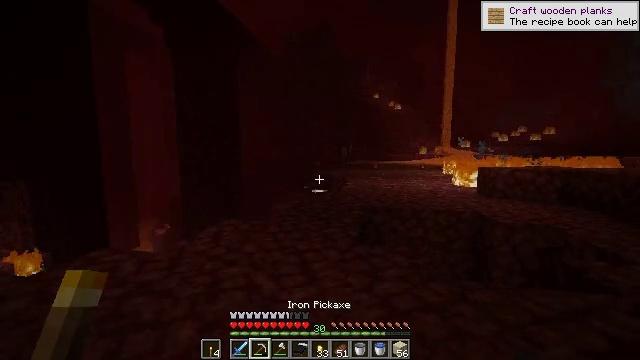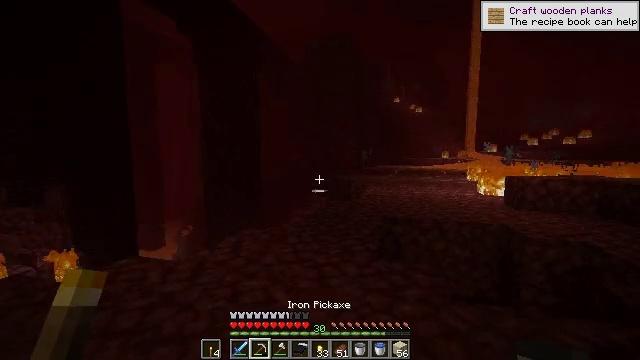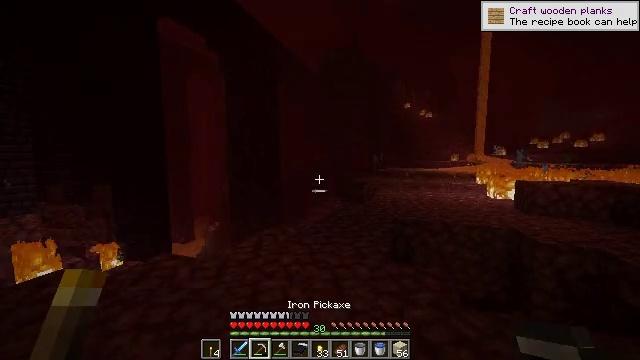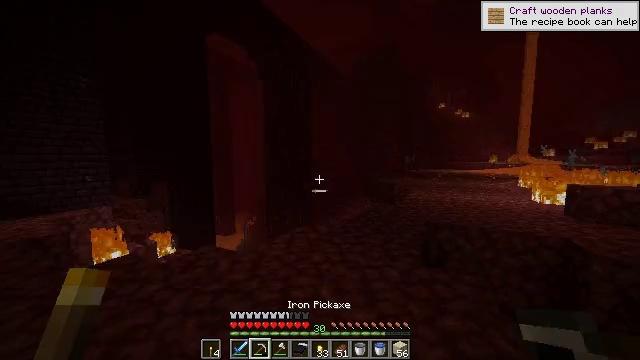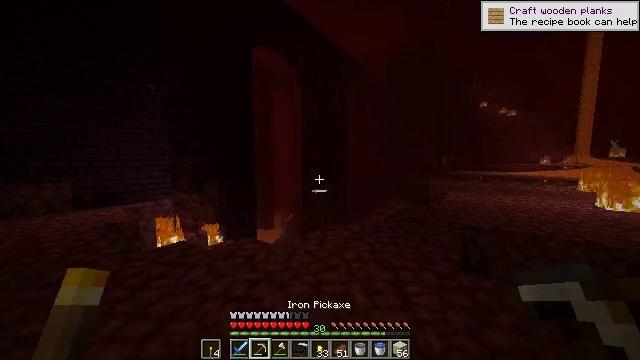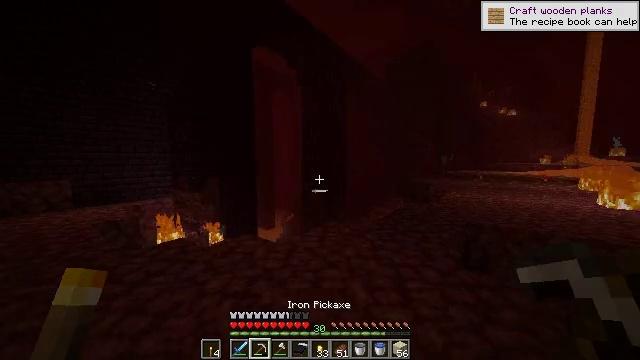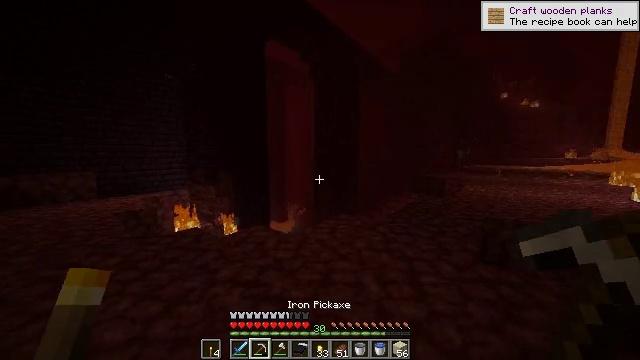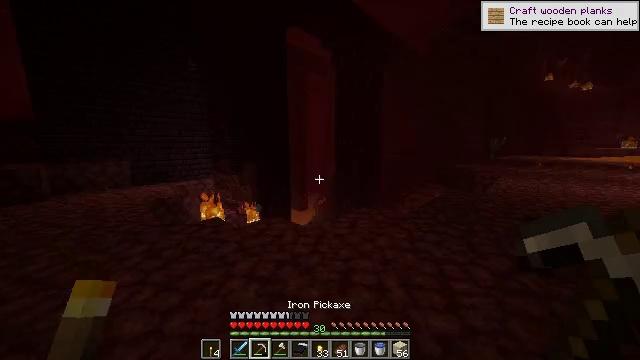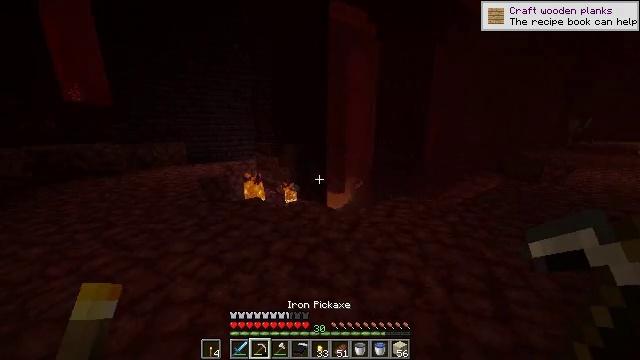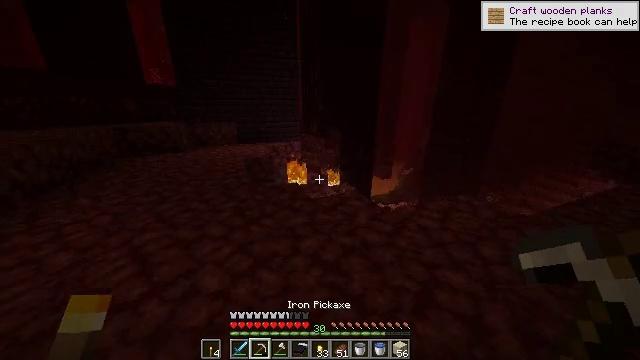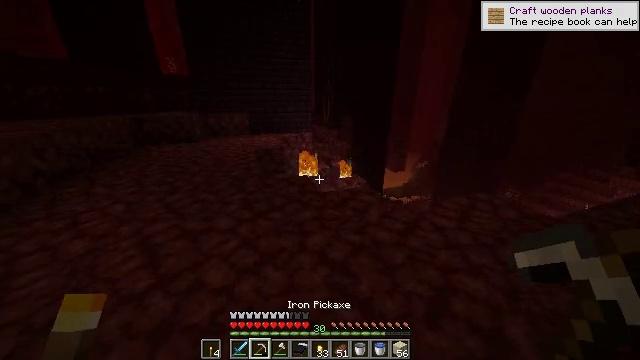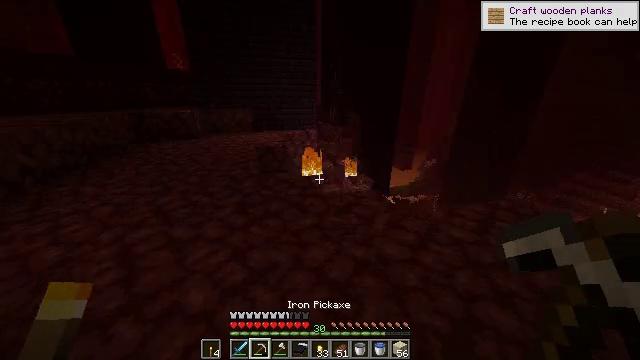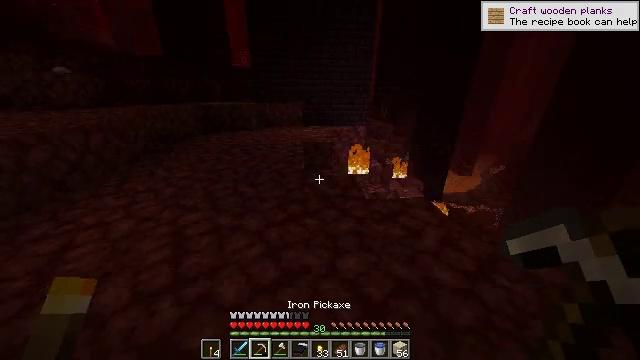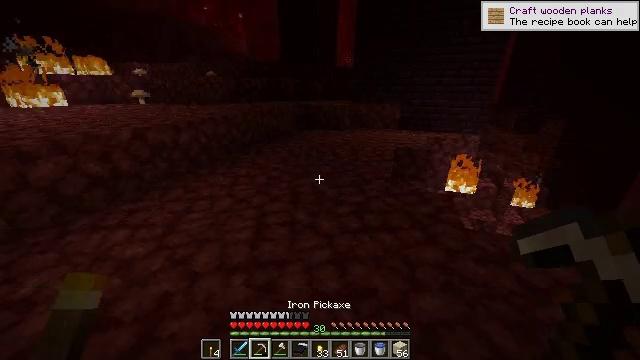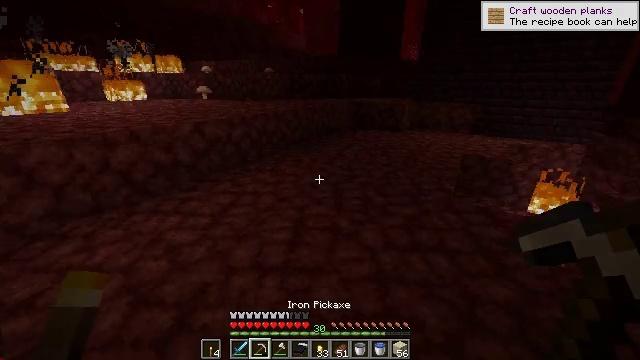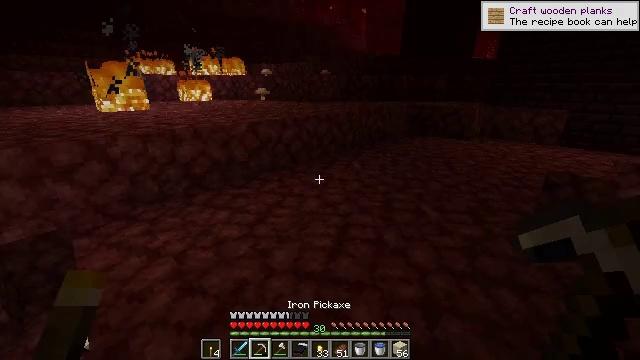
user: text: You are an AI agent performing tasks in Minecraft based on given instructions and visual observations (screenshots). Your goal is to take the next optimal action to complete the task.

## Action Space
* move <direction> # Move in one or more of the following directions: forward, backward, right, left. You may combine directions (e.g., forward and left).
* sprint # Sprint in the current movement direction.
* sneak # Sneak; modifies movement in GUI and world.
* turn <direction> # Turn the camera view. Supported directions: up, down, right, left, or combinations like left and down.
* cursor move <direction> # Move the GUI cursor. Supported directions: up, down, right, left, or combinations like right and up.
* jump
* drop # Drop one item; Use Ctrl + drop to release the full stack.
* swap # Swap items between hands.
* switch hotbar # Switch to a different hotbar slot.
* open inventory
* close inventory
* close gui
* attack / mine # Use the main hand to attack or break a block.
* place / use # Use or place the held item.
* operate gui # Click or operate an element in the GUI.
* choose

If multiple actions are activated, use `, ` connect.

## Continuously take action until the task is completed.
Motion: motion action
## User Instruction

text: Find and mine nether gold ore.
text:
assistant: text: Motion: move forward, sprint, turn left
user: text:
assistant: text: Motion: move forward, sprint, turn left
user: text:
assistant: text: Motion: move forward, sprint, turn left
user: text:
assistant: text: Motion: move forward, sprint, turn left
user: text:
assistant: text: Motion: move forward, sprint
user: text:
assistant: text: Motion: move forward, turn left and down
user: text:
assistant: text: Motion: move forward, turn left and down
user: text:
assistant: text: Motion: move forward, turn left and down
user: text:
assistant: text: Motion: move forward, turn left and down
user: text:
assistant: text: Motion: move forward, turn left and down
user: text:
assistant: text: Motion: move forward, turn left and down
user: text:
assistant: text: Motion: turn left and down
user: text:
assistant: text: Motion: turn left
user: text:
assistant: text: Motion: turn left
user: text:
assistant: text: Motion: turn left and up
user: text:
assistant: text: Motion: move forward
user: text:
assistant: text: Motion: move forward, sprint
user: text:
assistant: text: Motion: move forward, sprint, turn right and up
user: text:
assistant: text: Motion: move forward, sprint, turn up
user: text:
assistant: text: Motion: move forward, sprint
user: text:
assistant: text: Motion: move forward, sprint, turn left and up
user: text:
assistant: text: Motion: move forward, sprint, turn left and up
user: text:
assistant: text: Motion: move forward, sprint, turn up
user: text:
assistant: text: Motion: move forward, sprint
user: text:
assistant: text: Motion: move forward, sprint
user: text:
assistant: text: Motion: move forward, sprint
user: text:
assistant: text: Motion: move forward, sprint
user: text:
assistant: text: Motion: move forward, sprint
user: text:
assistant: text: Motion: move forward, sprint
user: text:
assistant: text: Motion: move forward, sprint